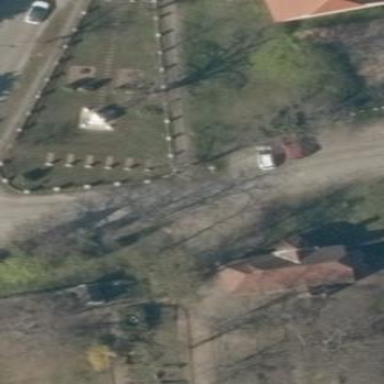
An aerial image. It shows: Cemetery.